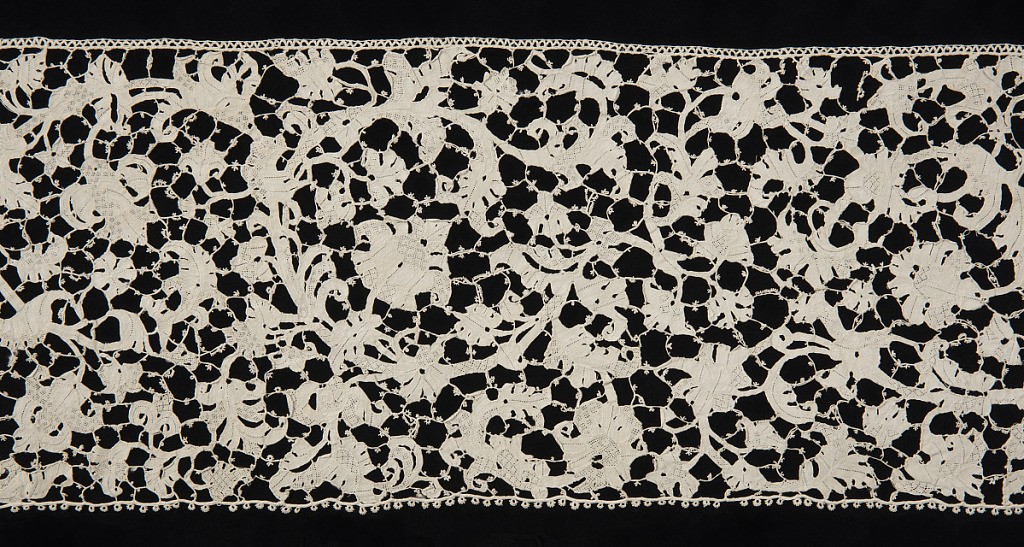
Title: Border
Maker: William A. Clark, American, 1839–1925
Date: early 17th century
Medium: linen Technique: needle lace
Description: Straight border of Point Plat (flat point) lace has stylized floral and leafy forms connected by bars decorated with picoted rings.